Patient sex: F
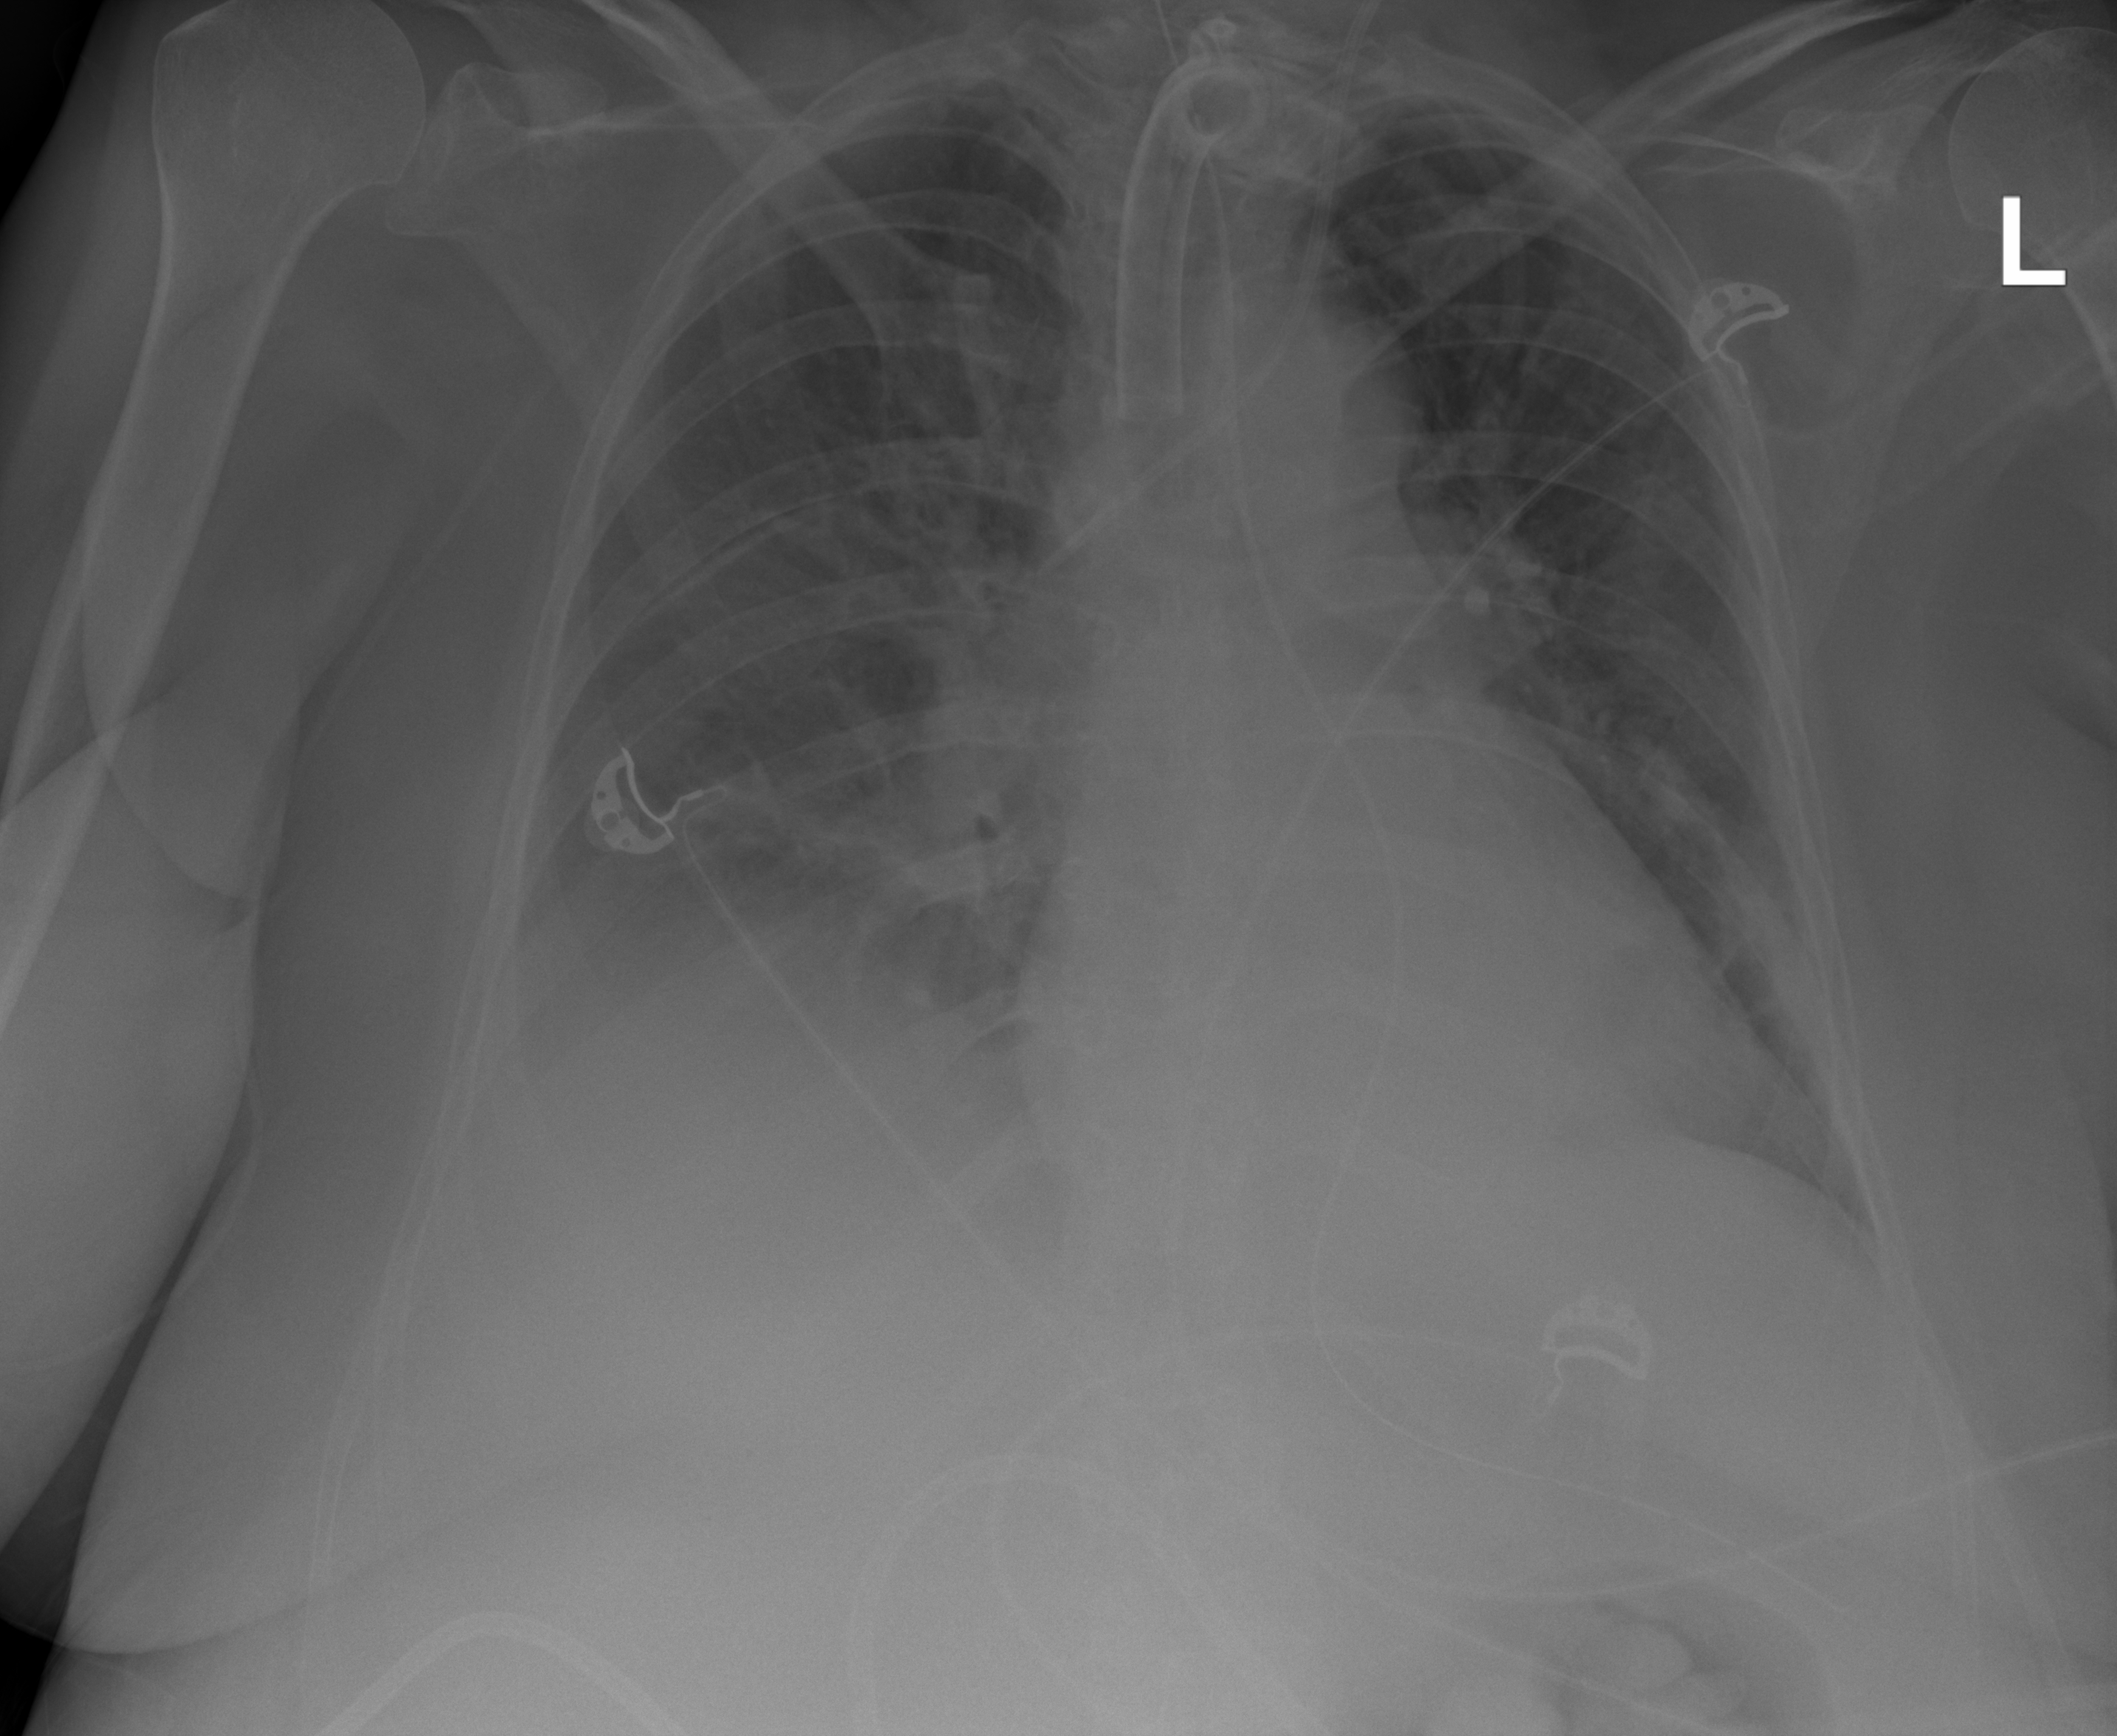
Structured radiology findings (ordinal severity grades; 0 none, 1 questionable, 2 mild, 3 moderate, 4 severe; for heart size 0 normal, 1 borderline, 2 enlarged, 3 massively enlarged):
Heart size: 1
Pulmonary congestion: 2
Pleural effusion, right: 2
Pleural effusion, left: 2
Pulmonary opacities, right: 0
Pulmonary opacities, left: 0
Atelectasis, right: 2
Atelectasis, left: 2